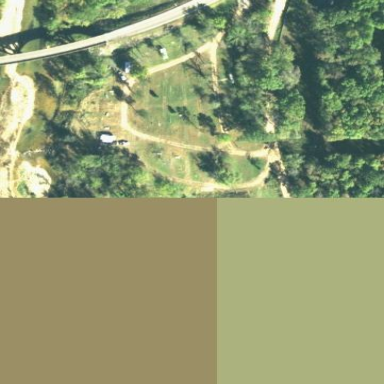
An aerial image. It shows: Caravan site with sanitary dump station.